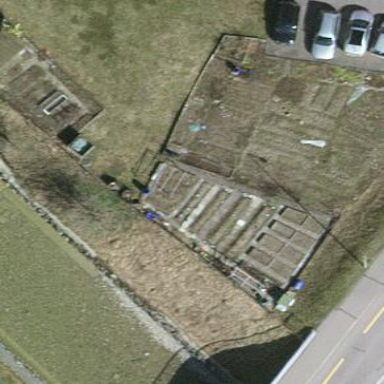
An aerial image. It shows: Allotments area.